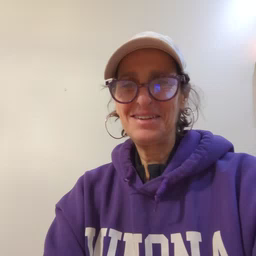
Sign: hen